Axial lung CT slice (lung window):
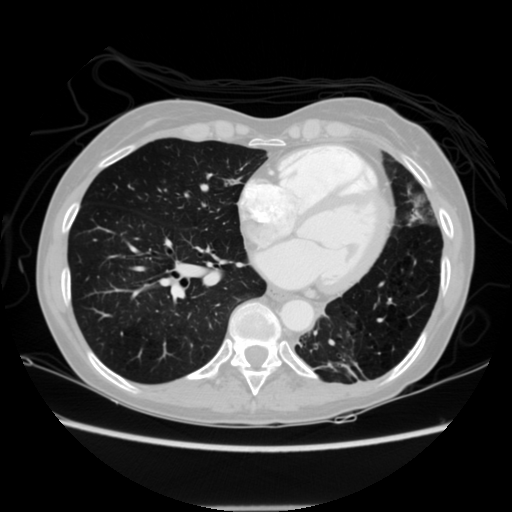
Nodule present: no